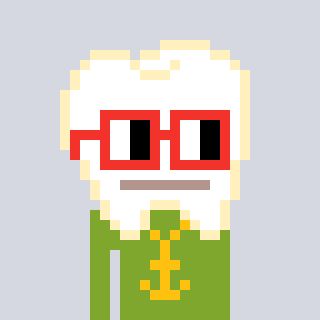
a pixel art character with square red glasses, a tooth-shaped head and a slimegreen-colored body on a cool background